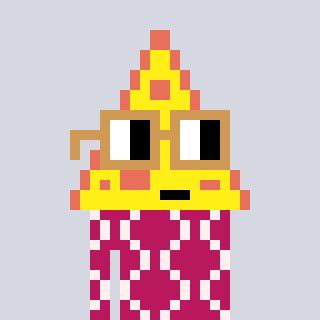
a pixel art character with square brown glasses, a pizza-shaped head and a darkpink-colored body on a cool background